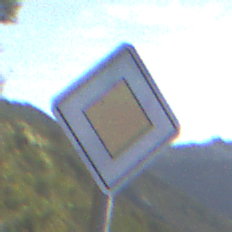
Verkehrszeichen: Vorfahrtsstrasse
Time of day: MorningAfternoon
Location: Outdoor (RoadRail)
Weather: PartlyCloudy
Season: NotSpecified
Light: Natural